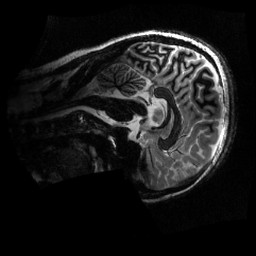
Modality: MP2RAGE
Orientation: sagittal
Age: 21
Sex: female
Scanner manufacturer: siemens
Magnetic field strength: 6.98 T
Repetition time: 6 s
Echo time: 0.00283 s